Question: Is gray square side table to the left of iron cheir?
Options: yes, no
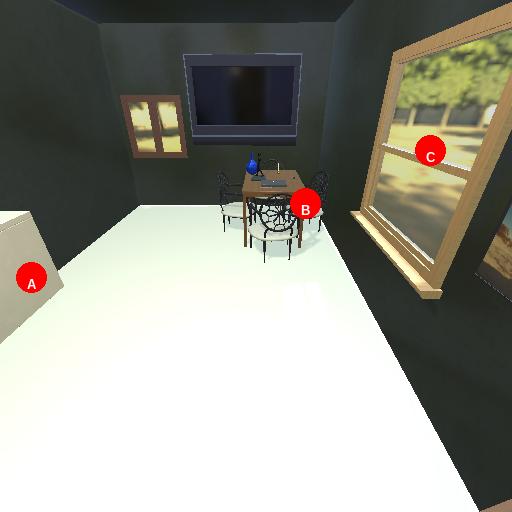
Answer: yes